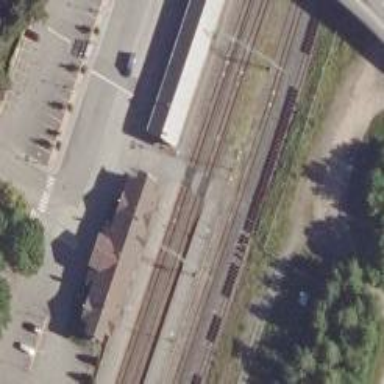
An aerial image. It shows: Platform edge at railway station.